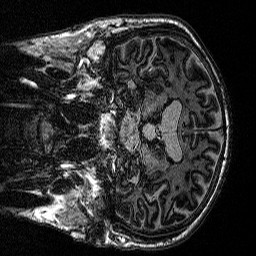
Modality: MP2RAGE
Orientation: coronal
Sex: male
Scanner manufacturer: siemens
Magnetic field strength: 3 T
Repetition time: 5 s
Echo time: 0.00292 s